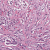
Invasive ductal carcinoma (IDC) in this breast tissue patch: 1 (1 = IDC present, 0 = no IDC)